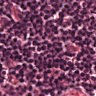
Metastatic tissue present: no